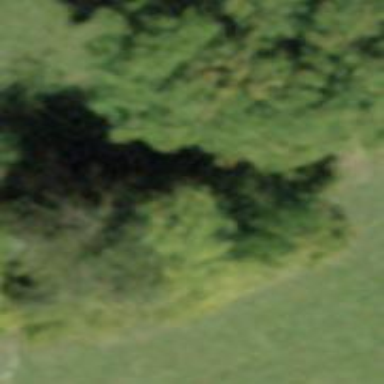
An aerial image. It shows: Row of trees in natural setting.